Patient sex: M
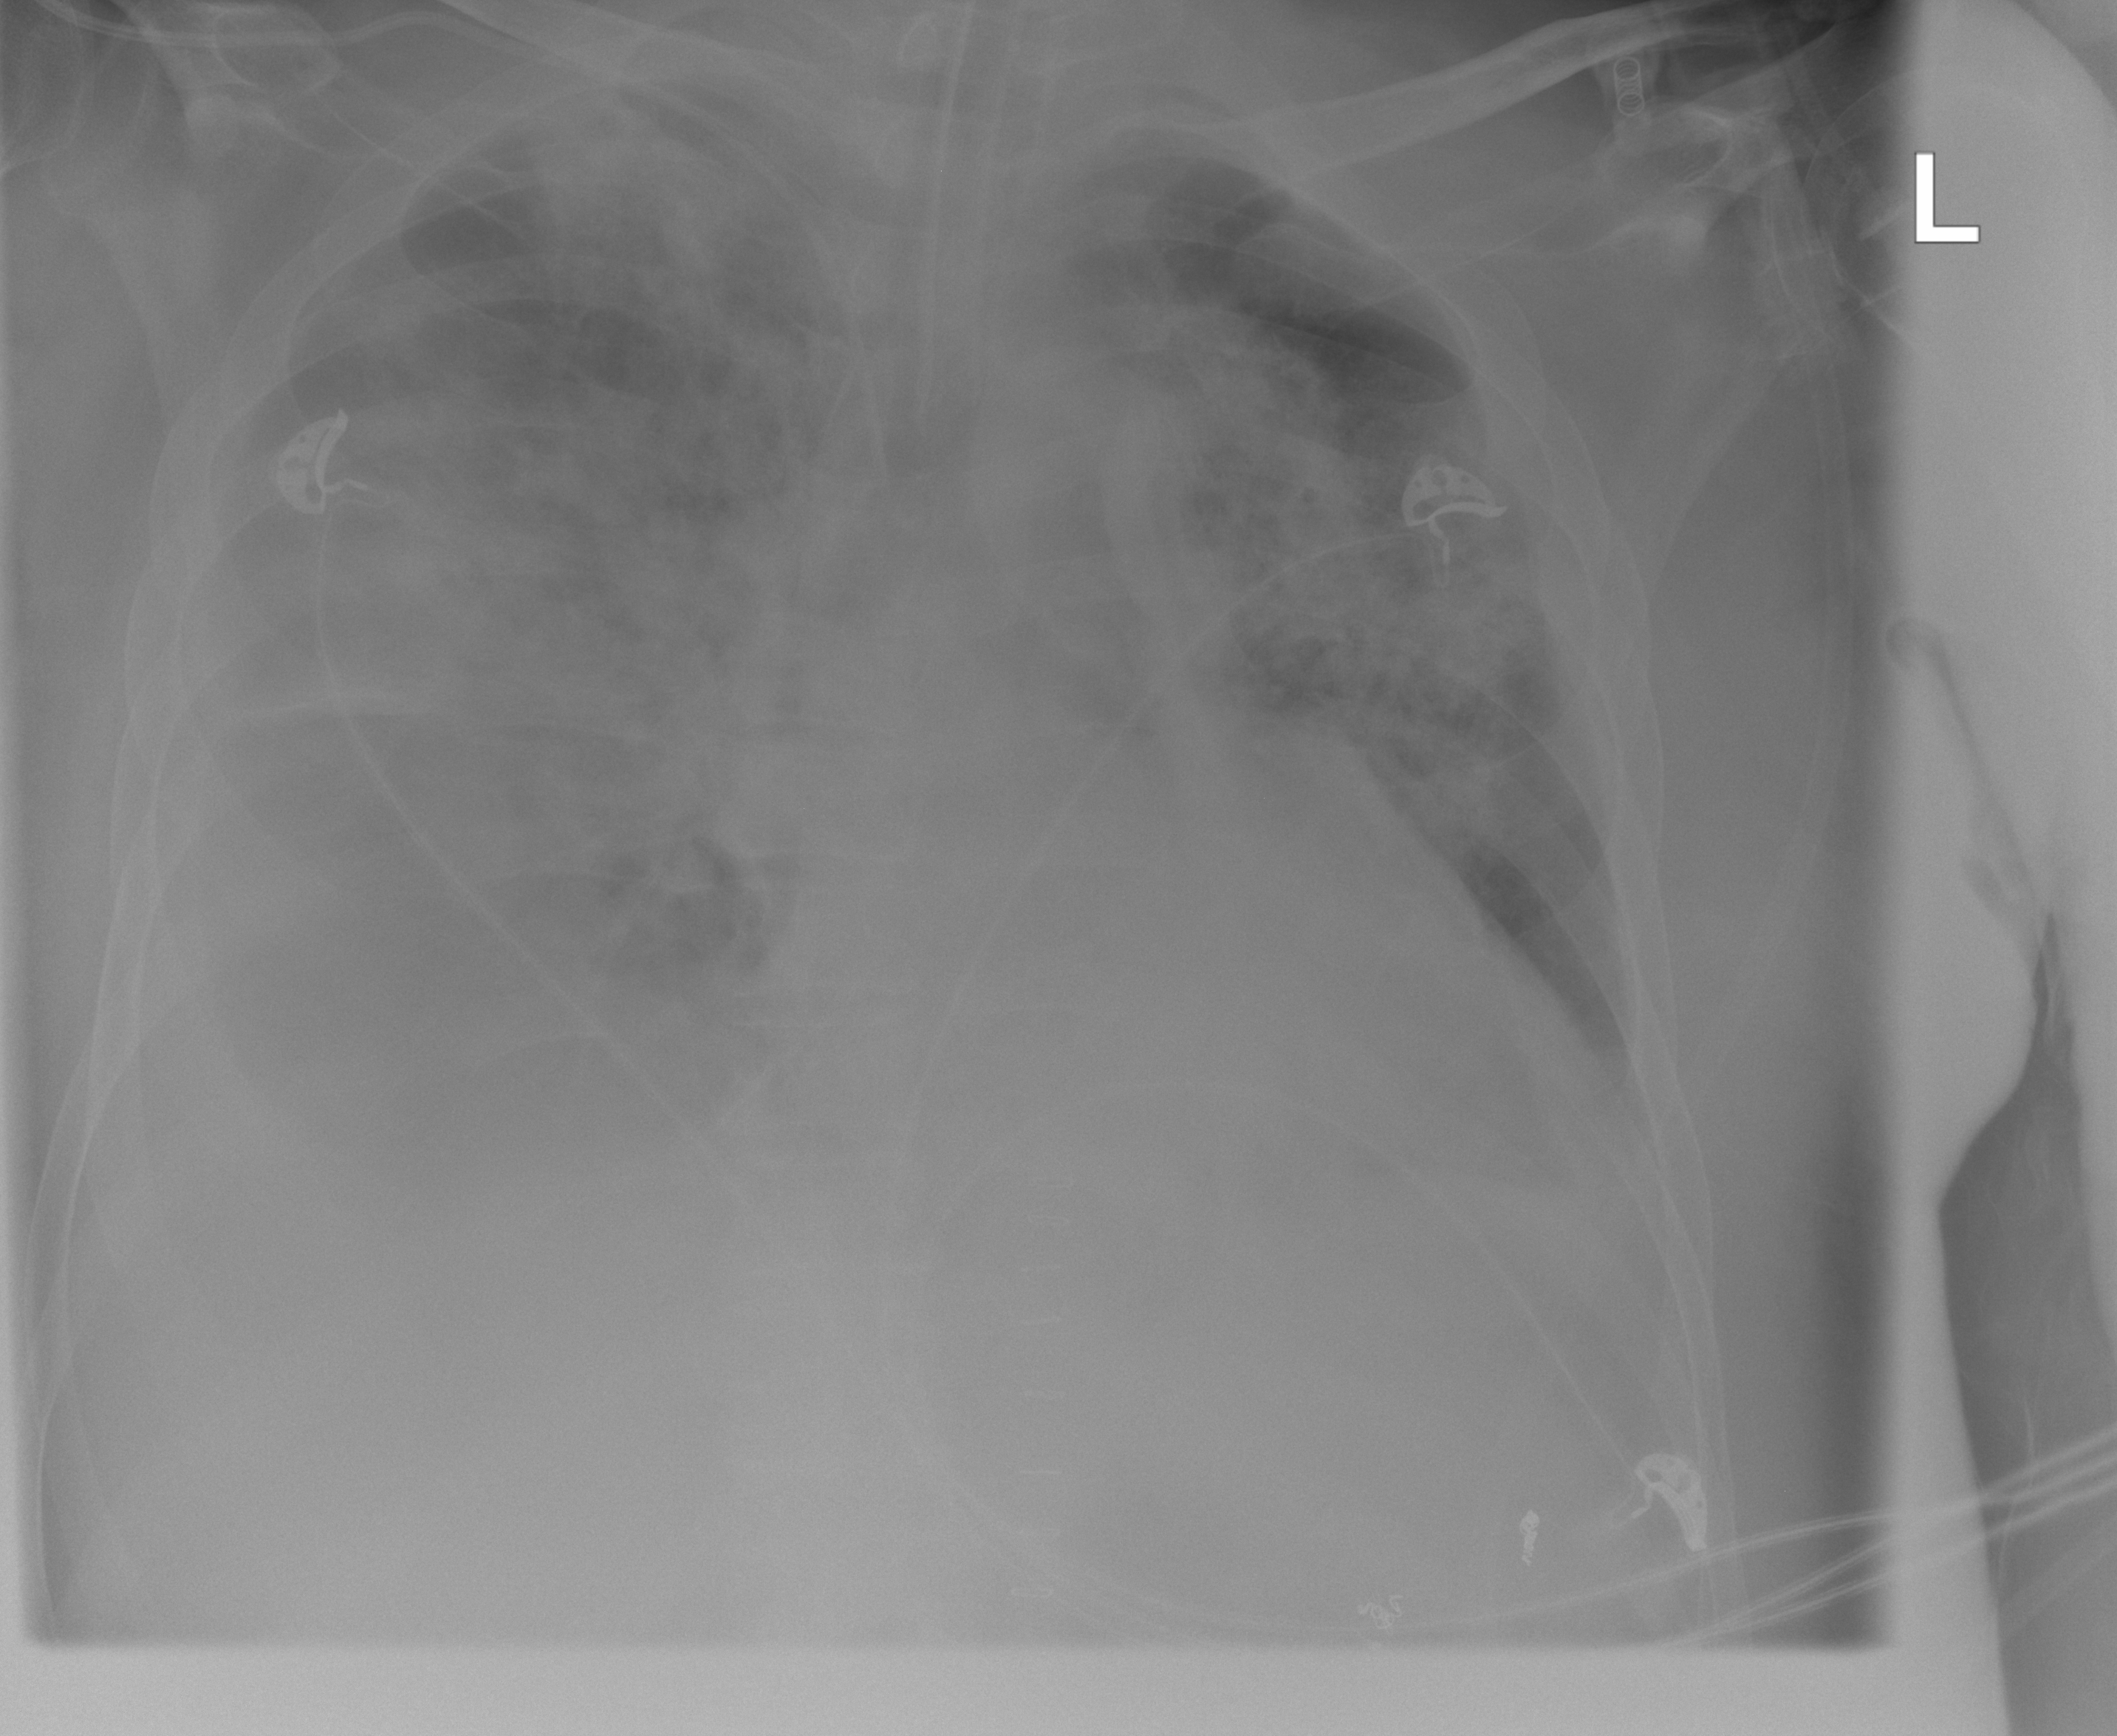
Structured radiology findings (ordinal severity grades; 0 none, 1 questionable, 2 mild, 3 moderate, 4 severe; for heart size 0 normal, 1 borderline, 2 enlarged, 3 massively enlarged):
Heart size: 1
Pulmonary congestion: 0
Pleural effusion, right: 3
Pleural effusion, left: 2
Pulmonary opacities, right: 3
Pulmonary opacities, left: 3
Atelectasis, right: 3
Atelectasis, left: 2